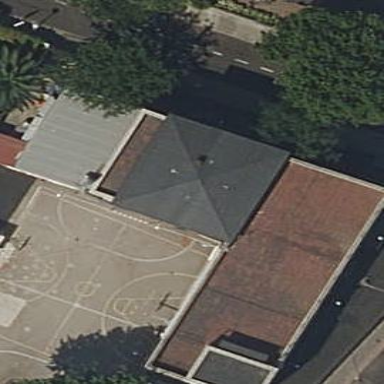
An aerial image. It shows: School.